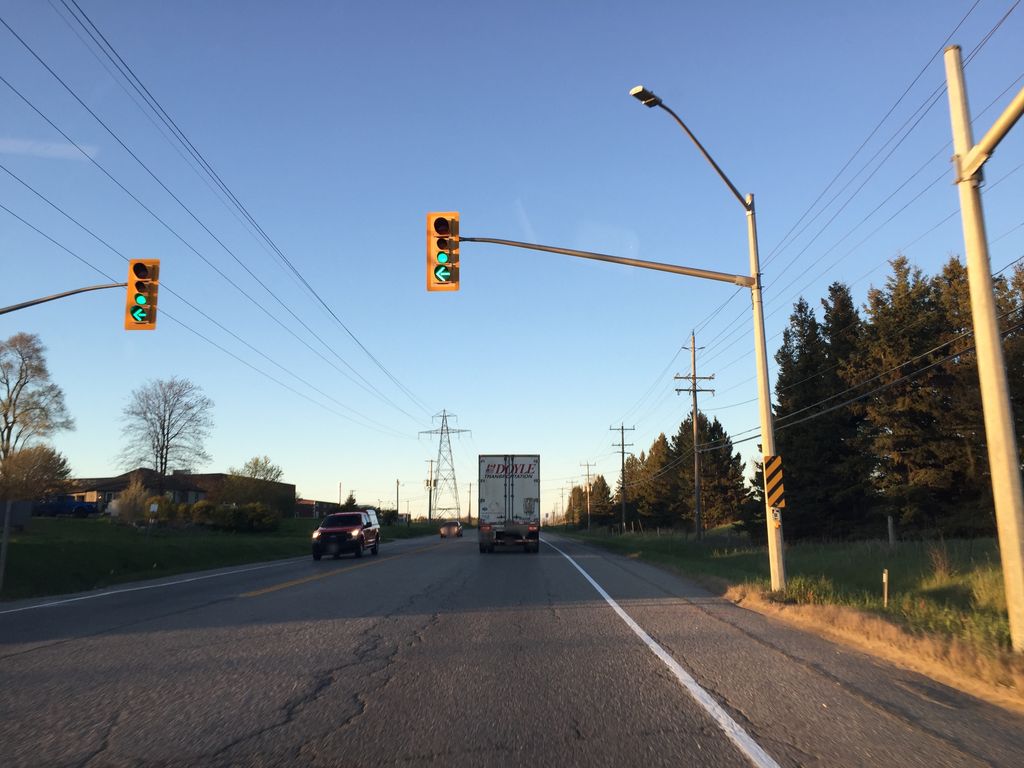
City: kitchener-waterloo